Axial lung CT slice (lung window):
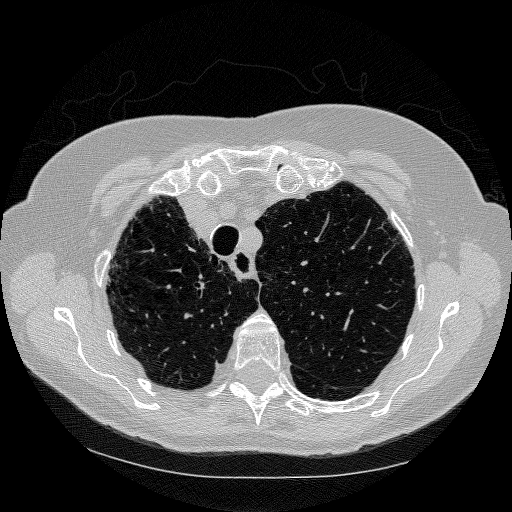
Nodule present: no